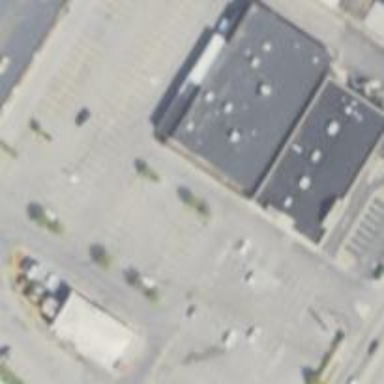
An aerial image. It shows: Retail area.